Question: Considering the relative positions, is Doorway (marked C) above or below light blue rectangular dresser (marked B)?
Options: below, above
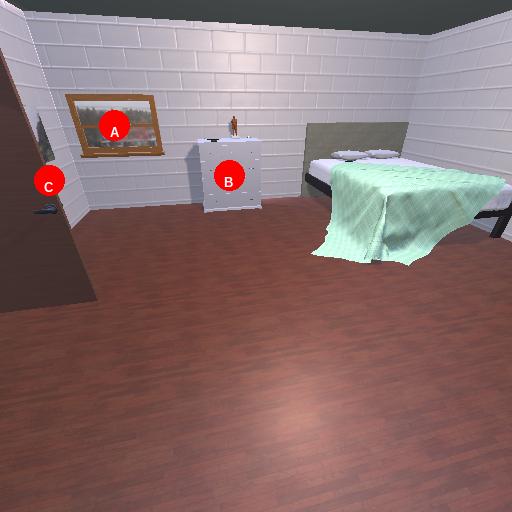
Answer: below